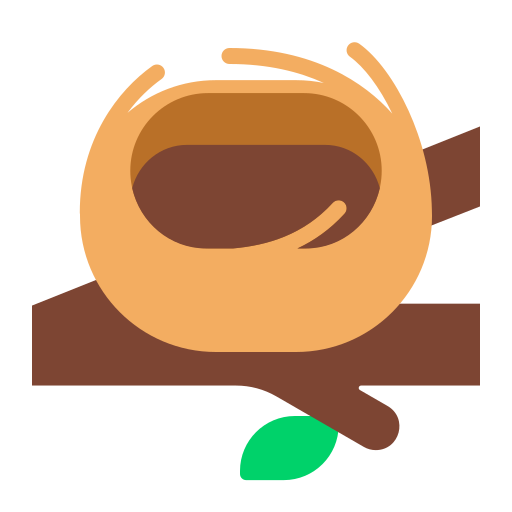
empty nest flat